Field crop: maize
Growth stage: 2
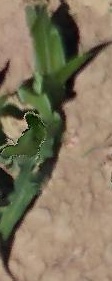
Species: maize